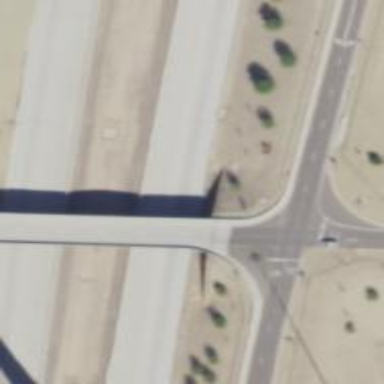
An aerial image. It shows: Solid stop line on the road marking.